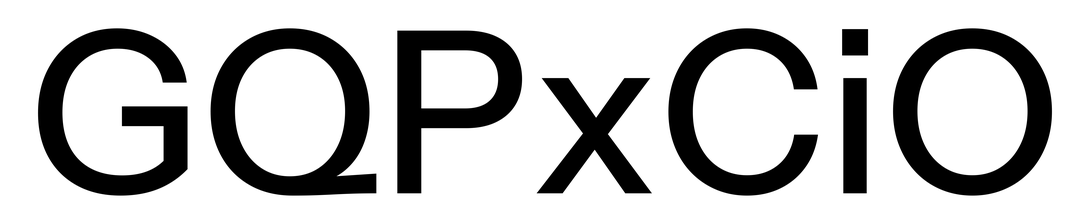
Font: InstrumentSans_Medium